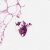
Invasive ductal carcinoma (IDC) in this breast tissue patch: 0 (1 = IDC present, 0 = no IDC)